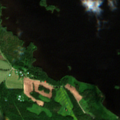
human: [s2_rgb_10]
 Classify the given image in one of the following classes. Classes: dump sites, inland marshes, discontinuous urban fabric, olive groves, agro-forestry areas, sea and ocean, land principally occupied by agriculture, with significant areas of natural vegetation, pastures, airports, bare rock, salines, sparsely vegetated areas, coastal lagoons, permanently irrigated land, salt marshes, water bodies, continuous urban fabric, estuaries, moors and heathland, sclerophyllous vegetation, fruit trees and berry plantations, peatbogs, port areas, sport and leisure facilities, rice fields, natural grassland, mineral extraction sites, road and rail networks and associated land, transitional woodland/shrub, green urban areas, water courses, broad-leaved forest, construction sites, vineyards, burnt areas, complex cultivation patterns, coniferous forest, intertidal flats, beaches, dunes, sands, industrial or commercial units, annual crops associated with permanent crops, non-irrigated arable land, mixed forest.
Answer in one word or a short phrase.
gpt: land principally occupied by agriculture, with significant areas of natural vegetation, mixed forest, water bodies